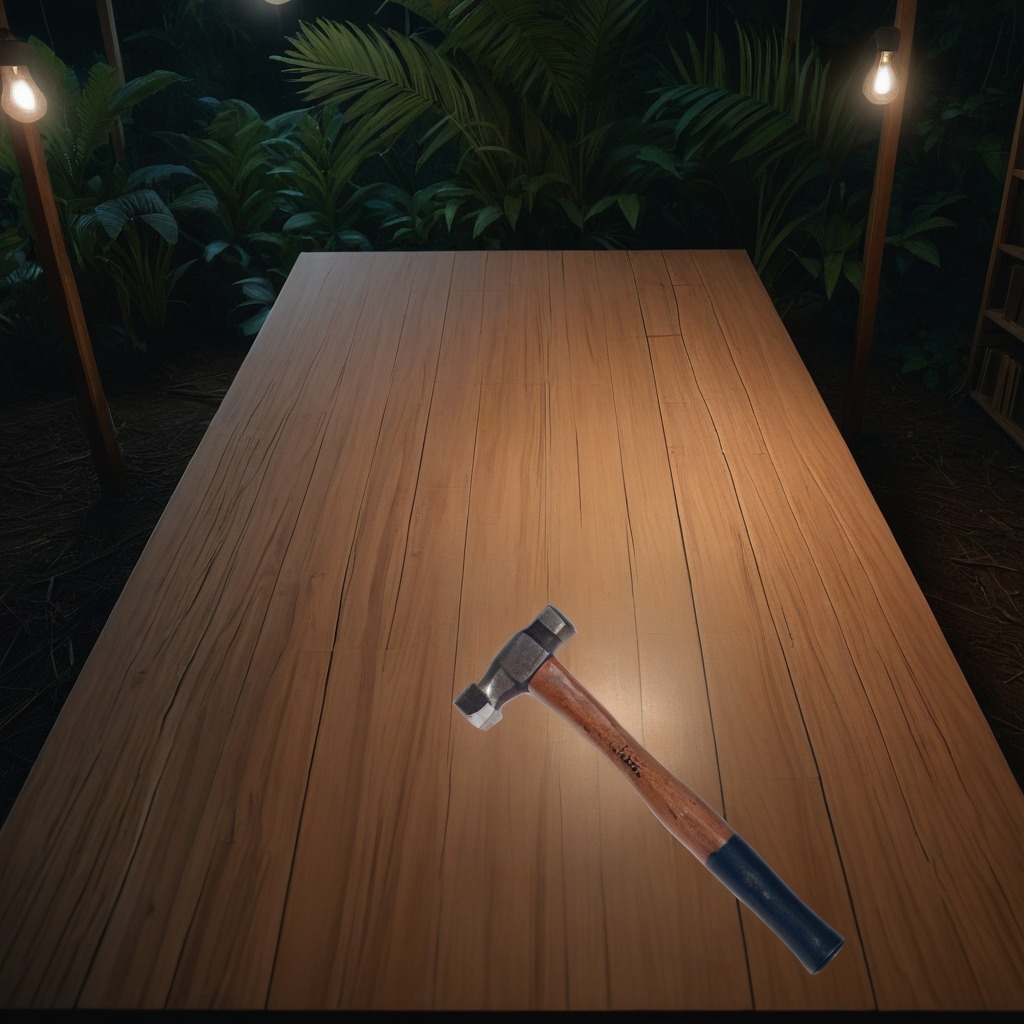
A hammer lies on the wooden table inside a jungle field workshop tent at night.